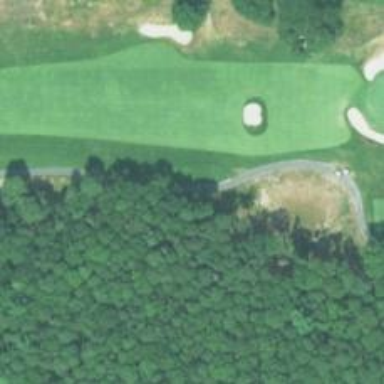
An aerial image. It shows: Golf cartpath that is also road path.